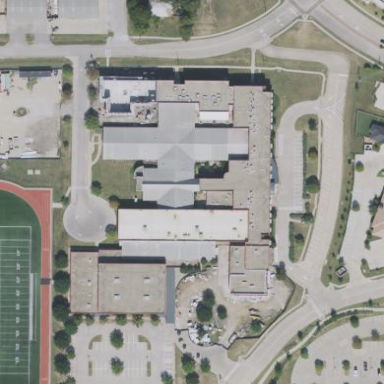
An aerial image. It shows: School building.